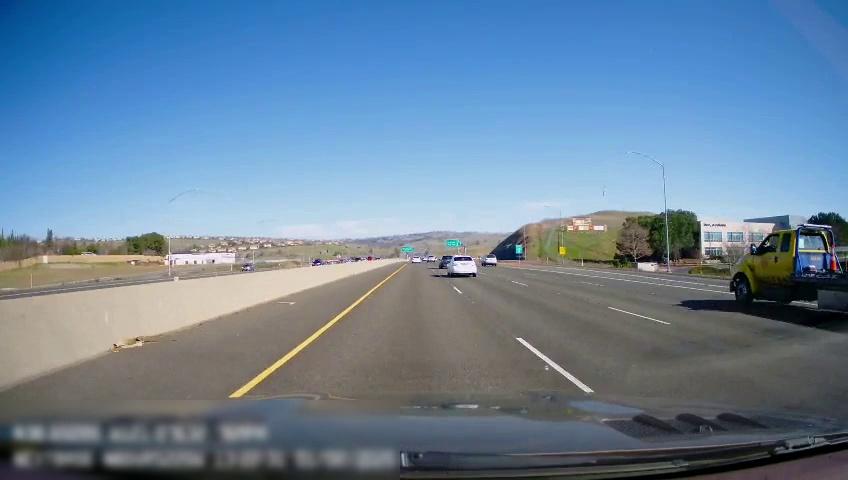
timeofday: Day
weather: Sunny
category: Drivable Space
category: Drivable Space
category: Vehicles | Car
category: Vehicles | Car
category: Vehicles | Car
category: Vehicles | Car
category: Vehicles | Other LV
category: Vehicles | SUV
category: Vehicles | SUV
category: Lanes | Current Lane
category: Lanes | Current Lane
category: Lanes | Alternate Lane
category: Lanes | Alternate Lane
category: Lanes | Alternate Lane
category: Lanes | Alternate Lane
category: Lanes | Opposite Lane
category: Traffic | Signs